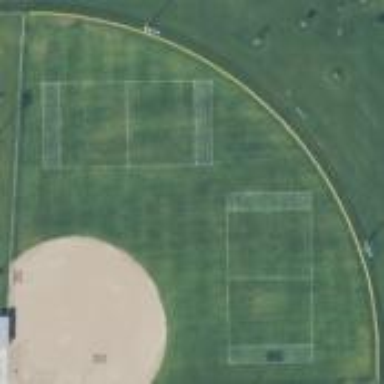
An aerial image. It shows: Baseball pitch for leisure land.